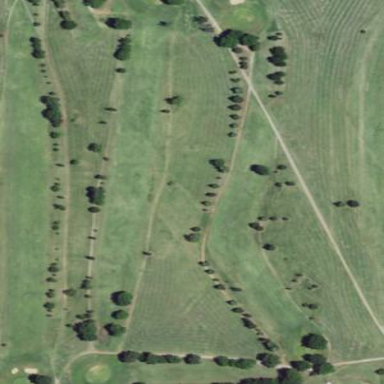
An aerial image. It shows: Golf course.